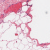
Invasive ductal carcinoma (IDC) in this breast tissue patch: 0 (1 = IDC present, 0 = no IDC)